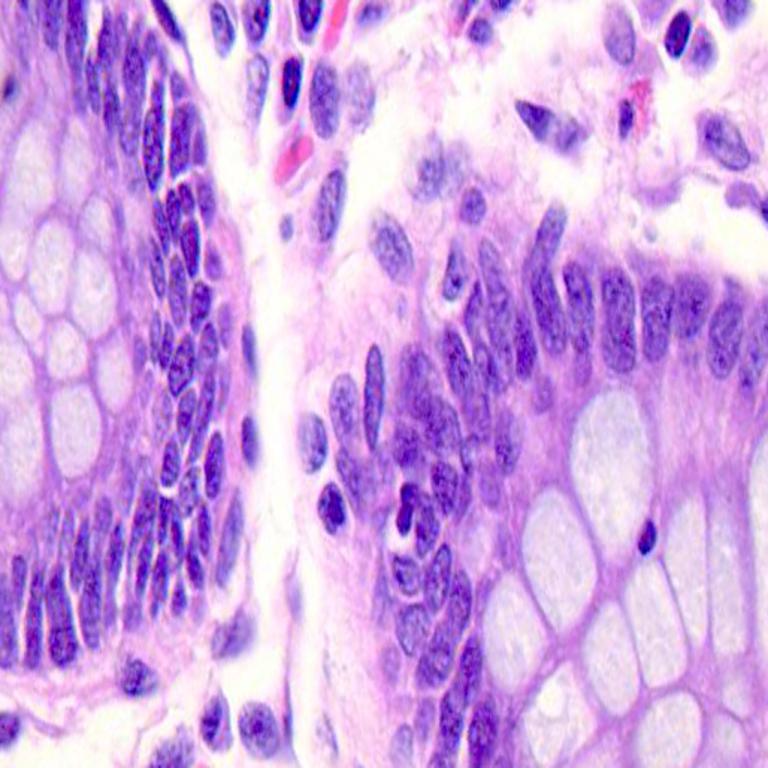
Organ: colon
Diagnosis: benign